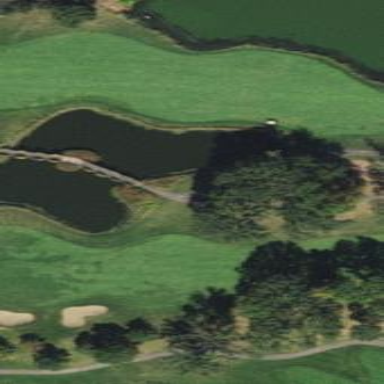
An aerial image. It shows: Picturesque scene of golf course with lateral water hazard.